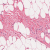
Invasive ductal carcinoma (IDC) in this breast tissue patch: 1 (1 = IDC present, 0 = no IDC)